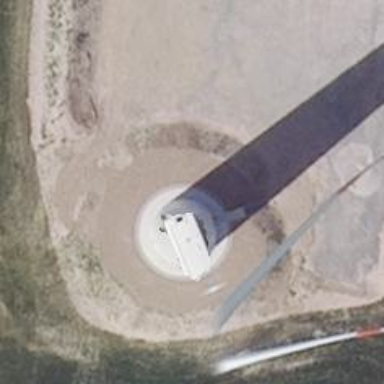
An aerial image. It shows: Wind generator using wind turbines of horizontal axis.